Field crop: tomato
Growth stage: 2
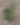
Species: solanum